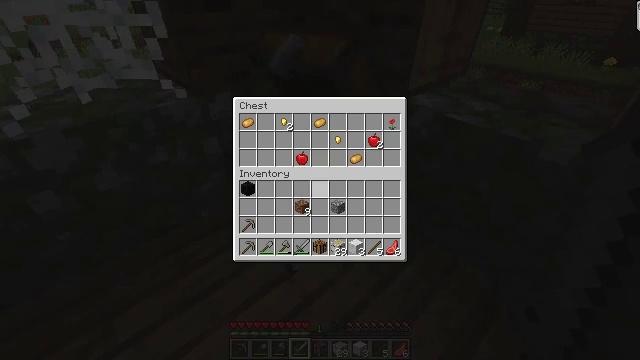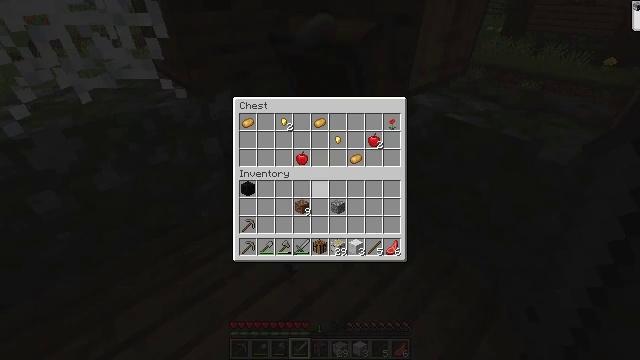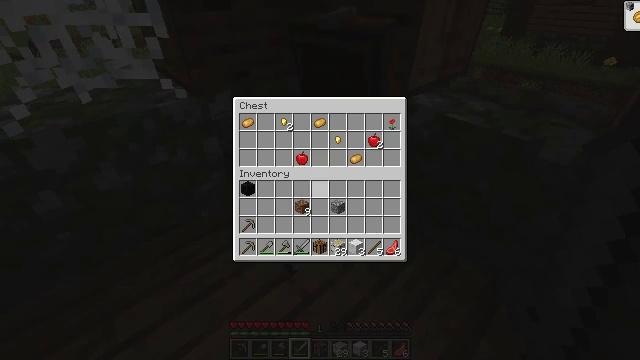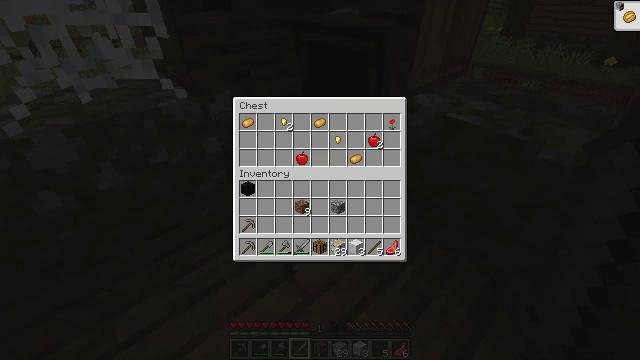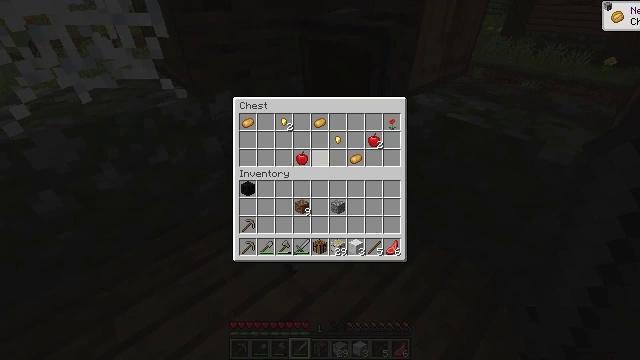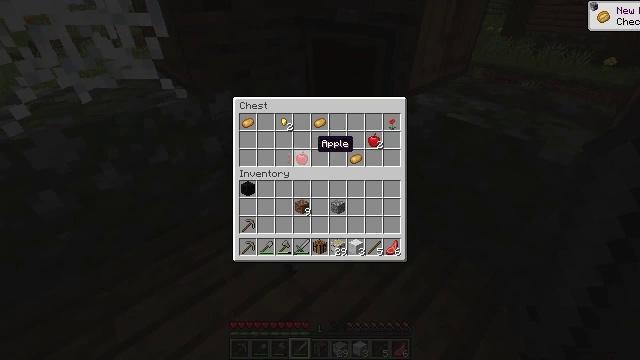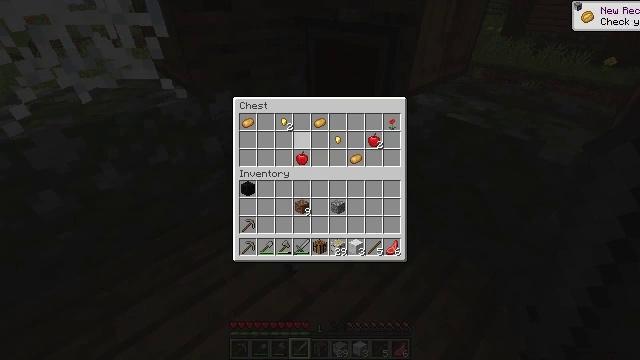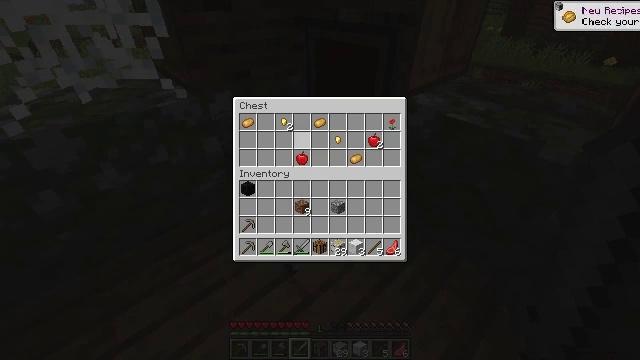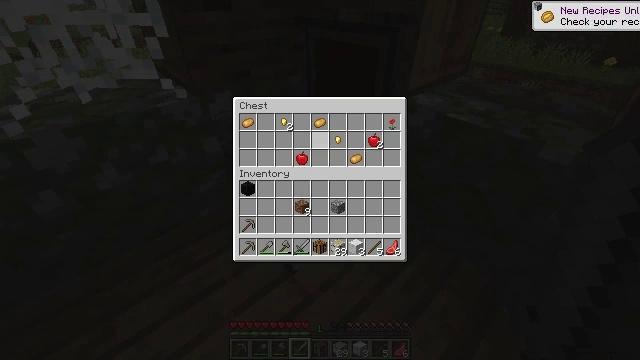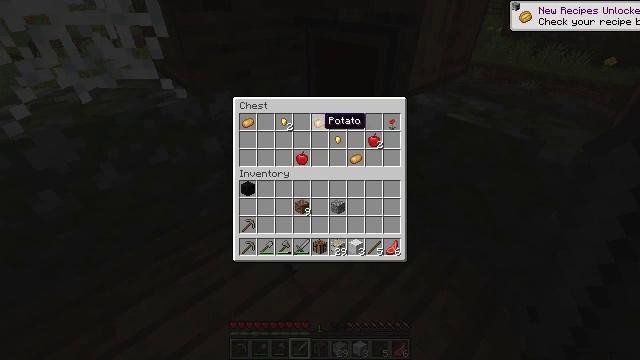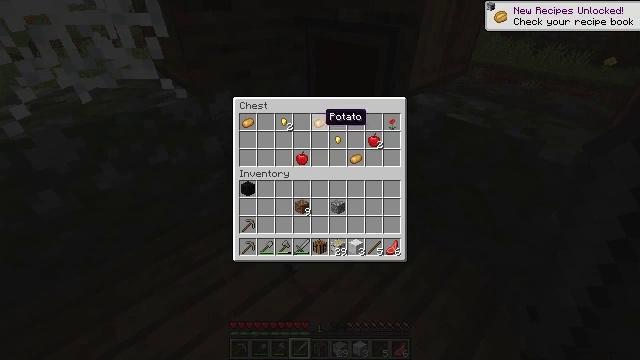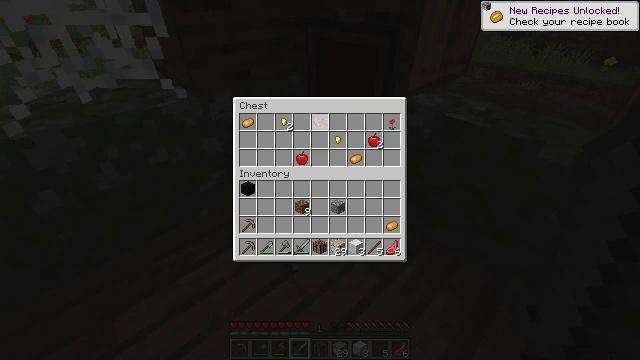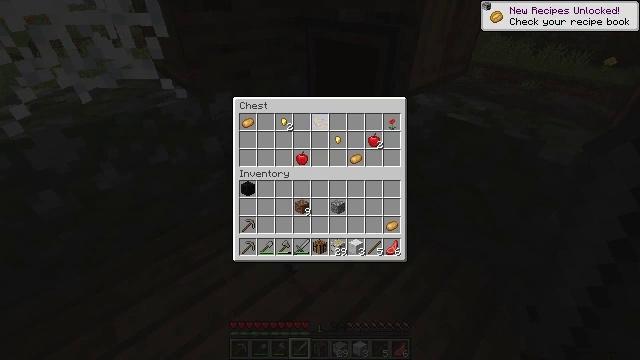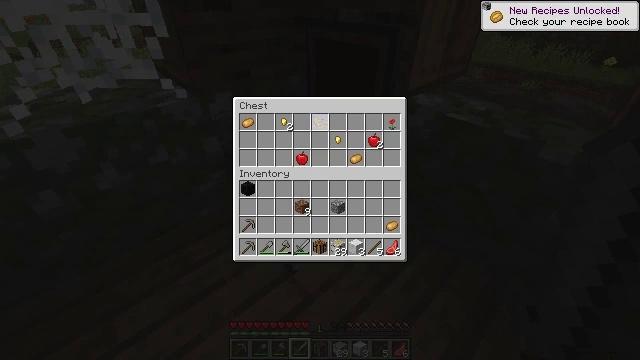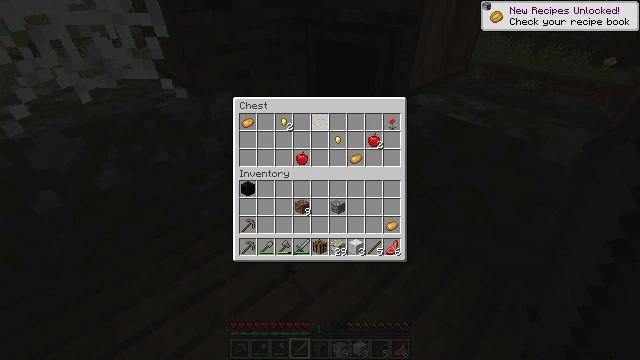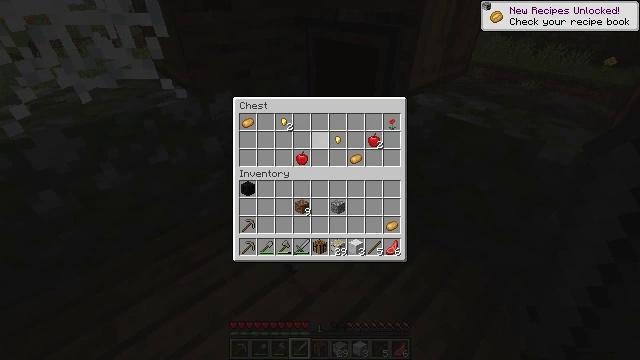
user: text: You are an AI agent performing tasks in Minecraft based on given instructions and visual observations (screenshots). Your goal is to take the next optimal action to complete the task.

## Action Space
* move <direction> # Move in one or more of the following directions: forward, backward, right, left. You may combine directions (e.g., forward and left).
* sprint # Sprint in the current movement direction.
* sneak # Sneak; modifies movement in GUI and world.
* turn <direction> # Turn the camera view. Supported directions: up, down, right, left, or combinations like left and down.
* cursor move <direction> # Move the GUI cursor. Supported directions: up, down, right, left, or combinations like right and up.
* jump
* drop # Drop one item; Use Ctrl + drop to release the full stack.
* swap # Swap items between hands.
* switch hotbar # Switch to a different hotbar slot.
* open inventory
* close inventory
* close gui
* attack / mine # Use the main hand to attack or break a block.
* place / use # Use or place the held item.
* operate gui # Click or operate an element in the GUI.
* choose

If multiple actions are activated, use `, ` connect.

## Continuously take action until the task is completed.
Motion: motion action
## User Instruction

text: Collect the yellow bed from its place.
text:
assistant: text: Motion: no_op
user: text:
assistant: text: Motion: no_op
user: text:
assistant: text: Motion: no_op
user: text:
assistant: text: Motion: cursor move up
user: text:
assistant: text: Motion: cursor move up
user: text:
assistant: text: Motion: sneak
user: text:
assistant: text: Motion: sneak
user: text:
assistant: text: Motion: sneak
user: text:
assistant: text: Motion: sneak
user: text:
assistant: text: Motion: sneak
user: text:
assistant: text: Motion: sneak, choose
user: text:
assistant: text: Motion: sneak, choose
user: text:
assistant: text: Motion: sneak, choose
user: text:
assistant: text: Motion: sneak
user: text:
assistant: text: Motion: sneak, cursor move down
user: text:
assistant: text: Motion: sneak, cursor move down
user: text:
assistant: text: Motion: sneak, choose
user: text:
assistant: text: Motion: sneak, choose
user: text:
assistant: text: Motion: sneak, choose
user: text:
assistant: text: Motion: sneak
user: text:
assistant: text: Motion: sneak
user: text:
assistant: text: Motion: sneak, cursor move right and up
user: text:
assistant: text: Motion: sneak, cursor move right, choose
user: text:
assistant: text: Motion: sneak, choose
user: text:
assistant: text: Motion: sneak, choose
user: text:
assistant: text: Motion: sneak, choose
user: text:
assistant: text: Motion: sneak, cursor move right and down
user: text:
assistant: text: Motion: sneak, cursor move right and down
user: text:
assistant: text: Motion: sneak, choose
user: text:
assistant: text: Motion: sneak, choose